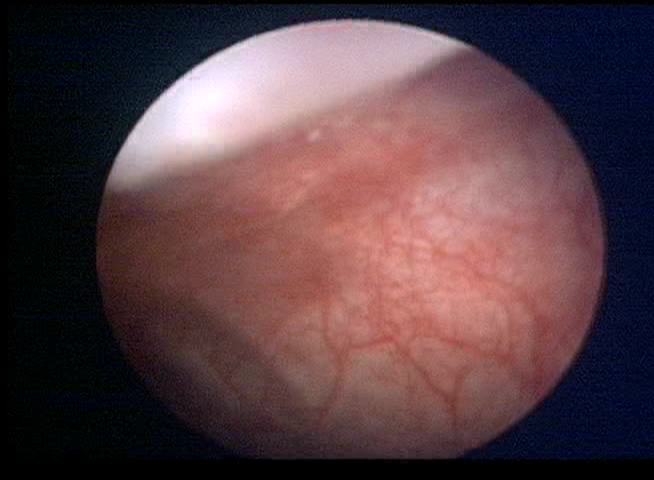
Modality: WLC
Class: Normal mucosa
Bladder cancer association: No